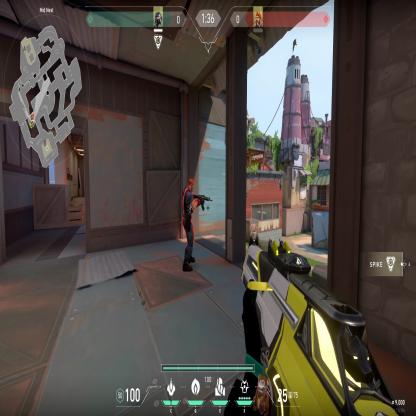
Label: enemy